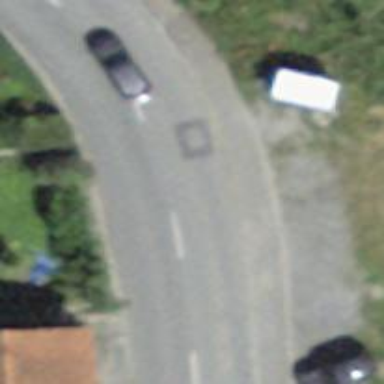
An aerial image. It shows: Tertiary road with asphalt surface.